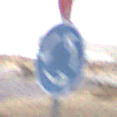
Verkehrszeichen: Kreisverkehr
Zusatzzeichen oben: VorfahrtGewaehren
Umgebung: Outdoor, Nature
Tageszeit: Midday
Wetter: PartlyCloudy
Licht: Natural
Jahreszeit: NotSpecified
Kontrast: MediumContrast